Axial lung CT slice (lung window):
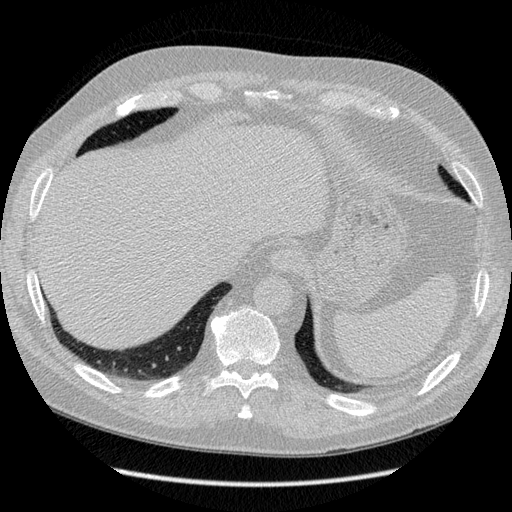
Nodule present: no